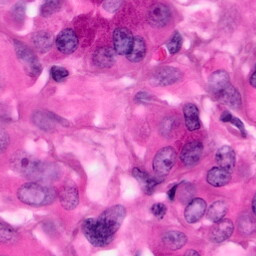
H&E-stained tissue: Pancreatic